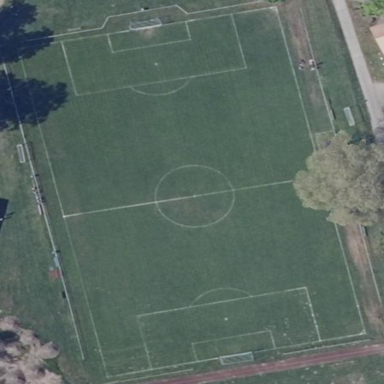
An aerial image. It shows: Soccer pitch designated for leisure and sports activities.